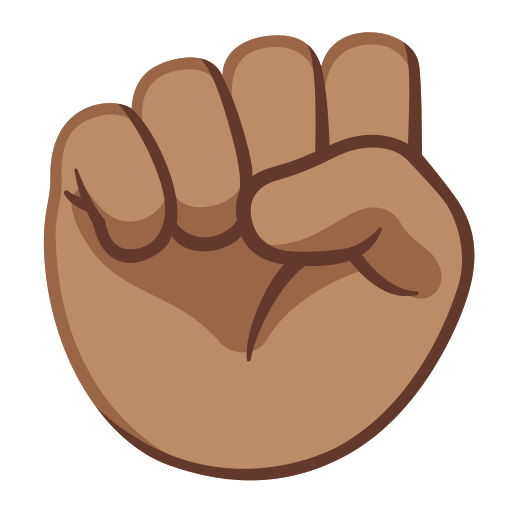
Emoji: ✊🏽